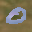
Label: 0